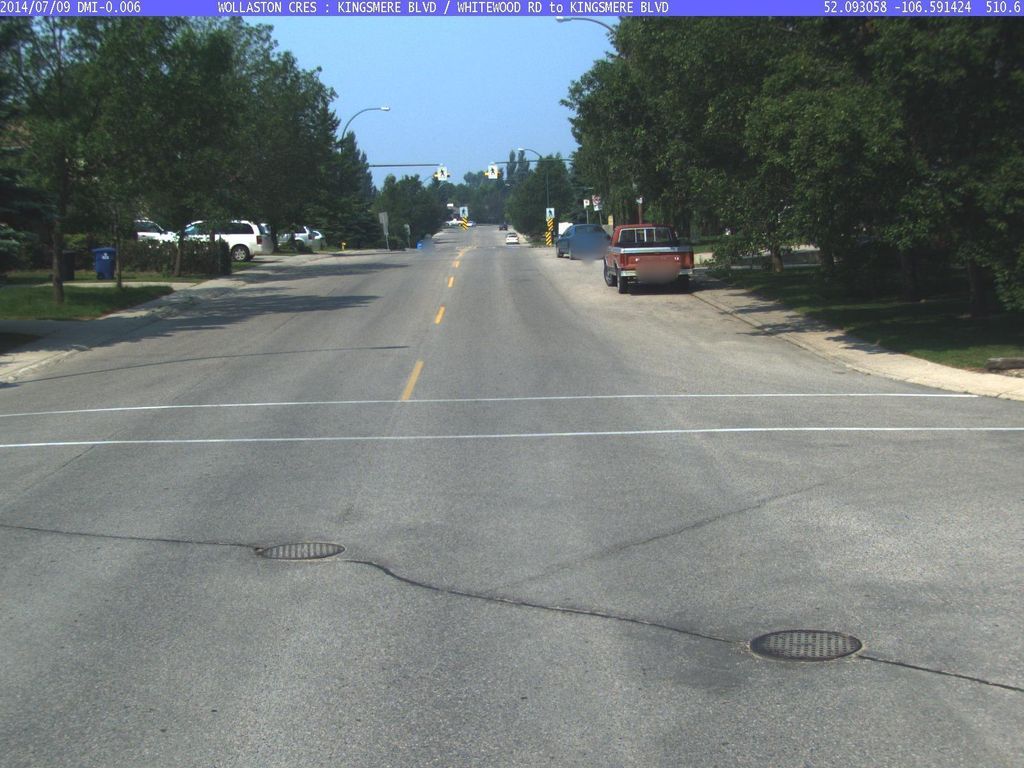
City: saskatoon